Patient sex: M
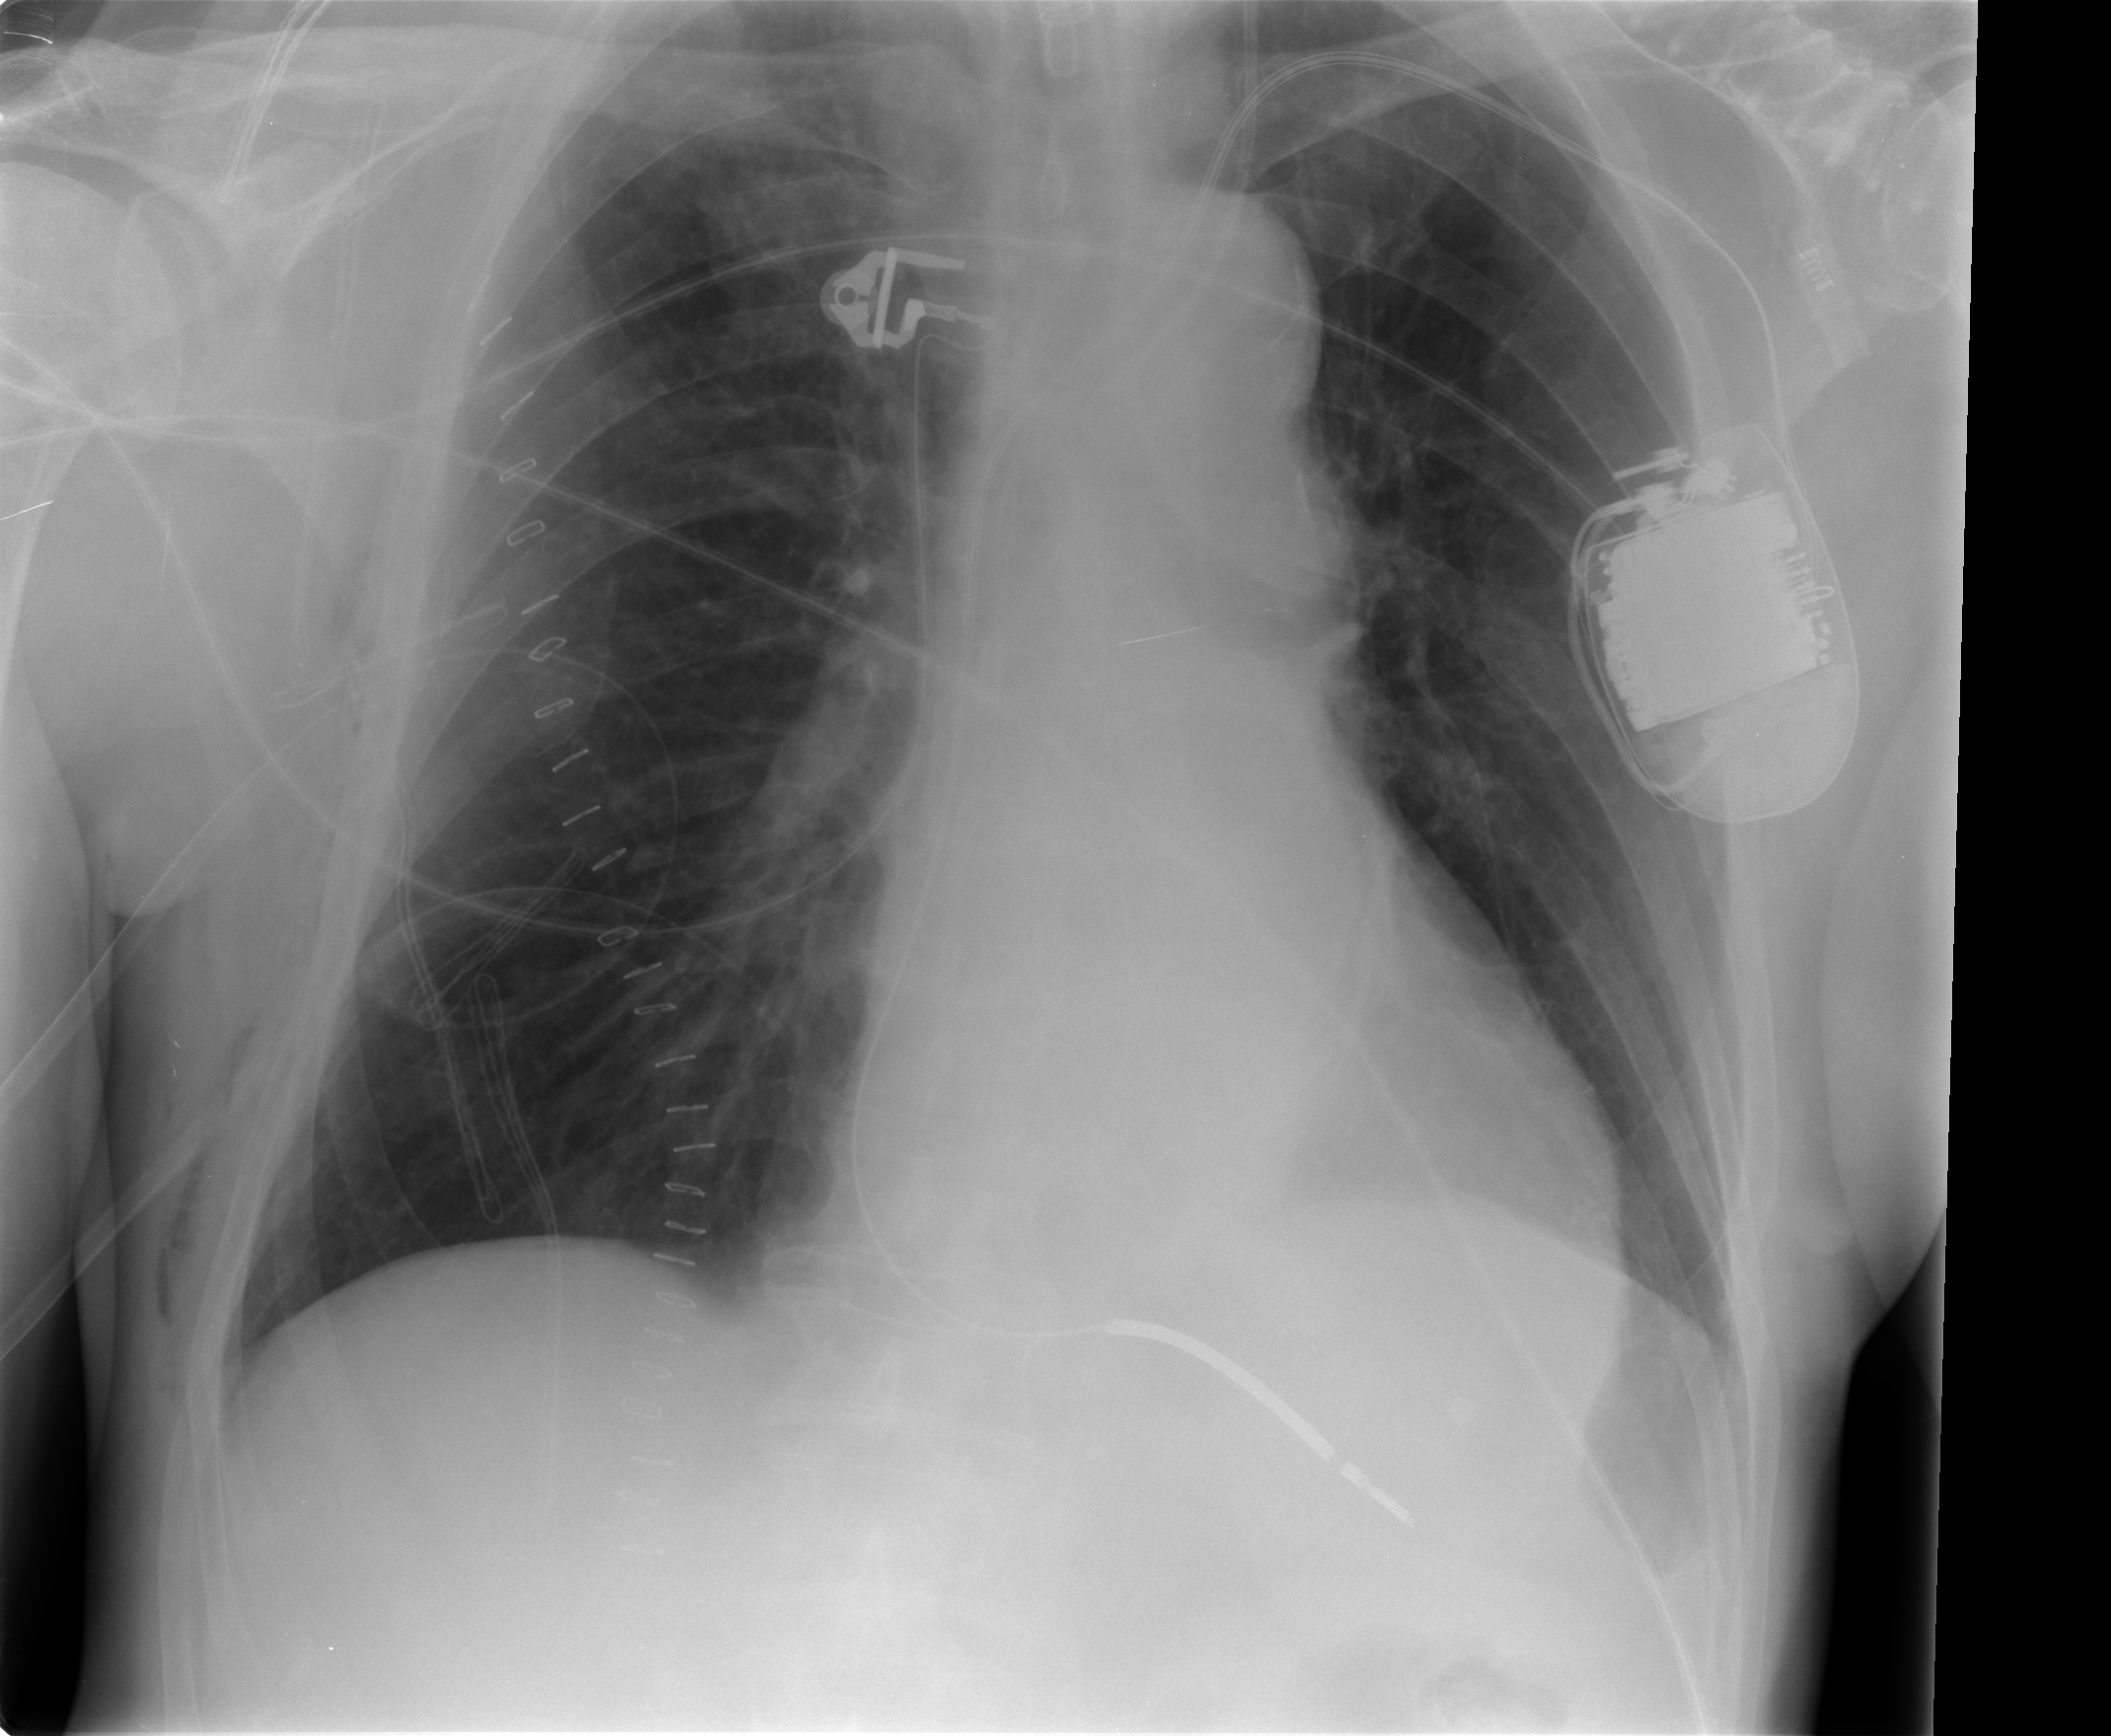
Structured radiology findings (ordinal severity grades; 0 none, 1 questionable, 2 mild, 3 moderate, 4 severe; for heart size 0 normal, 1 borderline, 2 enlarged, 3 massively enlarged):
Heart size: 1
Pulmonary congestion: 0
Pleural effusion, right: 0
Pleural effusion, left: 0
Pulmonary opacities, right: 0
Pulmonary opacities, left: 0
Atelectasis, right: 1
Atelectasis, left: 0